Question: I don't understand how to count primitive operations in an algorithm.

The line crossed-in is " 2 for the write, 4 reads, 3 operators "
I mean, the slide here tries to explain it but I still don't get how he gets 9n at the end of it. Is it possible if you can explain this to me in an idiot proof way please?
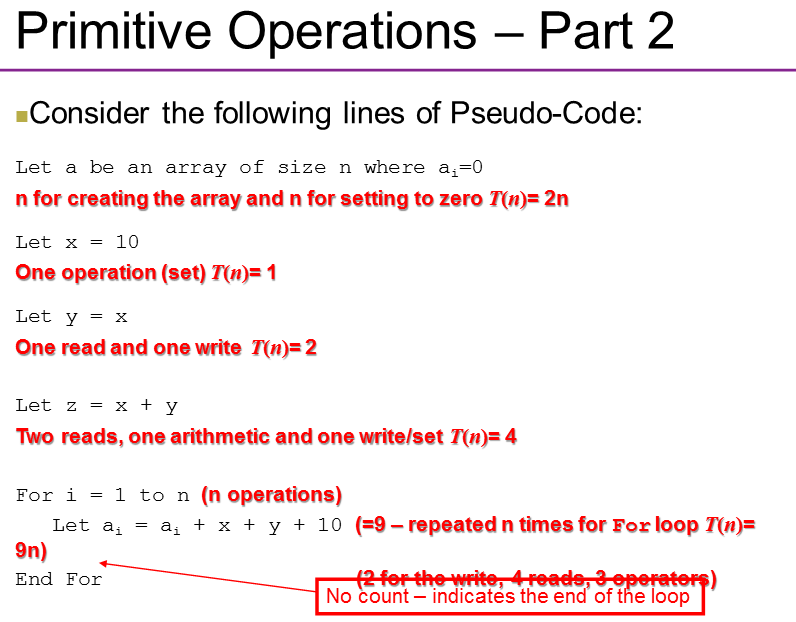
Answer: 9 is explained as 4 reads ('i', 'a[i]', 'x', 'y'), 3 operators ('+', '+' and '+')... but 2 writes don't make any sense.
If I were to count at this granularity level, it would be five reads ('i' twice - once to find 'a[i]' in left side to write, once to find 'a[i]' on the right side to read) and one write (the just mentioned 'a[i]'). I'd also add two indexing operations (which are basically glorified addition operations) for the two '[i]'.
Then there is the loop, which is basically 'i = 1; while(i <= n) .... i = i + 1; end while', so that's one assignment before loop, one comparison and one read at the top of the loop and one assignment, one read and one addition at the end of the loop (possibly an additional one each to load the constant, but the original slide ignored them, which is a valid choice, I suppose).
And "n for creating the array"... I don't believe that's how it works. Nulling an array does correspond to the array length; but just allocating it does not actually access the allocated memory. That a single-byte array will be much faster to null (or initialise) than a million-byte one is a fact, but the former is allocated just as fast as the latter, as long as there is available memory to do so (and as long as no janitorial duties need to be performed to do so). '2*n' sounds like nonsense here.
However, none of that is actually ever useful. If you are measuring algorithm complexity, you never do it in this way - one operation is of the same complexity as seven, or a million. The thing that matters is how the number of operations grows when some external parameter (normally, size of data, usually symbolized by 'n') changes. This snippet is of complexity 'O(n)', because the complexity grows at the same speed as the 'n' grows. If you have two loops nested, it is noted as 'O(n^2)', meaning that the rate the complexity scales is quadratic: the algorithm runs four times as long or takes four times the memory if the data just doubles. Whether the contents of the loop take one operation or million, or they take a millisecond or an hour, has no impact on algorithmic complexity. The important thing in the slide for calculating the time complexity is the loop.
Well, kind of. Depending on what the data being manipulated is, the insides could have impact on algorithmic complexity of the whole. For example, multiplication is not actually a single operation; it has a non-'n' complexity of its own. But it is usually trivial and ignorable, because we normally operate on fixed-precision numbers; which makes multiplication a predictable and fixed complexity. If you can have numbers of arbitrary precision, a pair of two-digit numbers take much less to multiply than a pair of 1000-digit numbers, and if you have these then you need to take it into account. And obviously, if you call a function inside your loop that has a loop in it, it definitely has an impact on the complexity.
Another problem here is that the definition of a primitive operation is arbitrary. I already hinted at it before: loading a constant might be counted as a primitive operation, but here it isn't. If it is, 'x = 1' would also be two operations, not one as the slide shows. Indeed, in 8086 assembly, you have to write 'mov ax, 1; mov offset x, ax' (load a '1' into a register, store a register to memory) (I might have messed up the syntax, it's been a while). However, 'x = x + 1', when optimised, is only one instruction in many microprocessors.
But if you're trying to optimise some time-critical piece of code in Assembly or microinstructions, you can't just bunch all the operations together. Each operation takes a specific length, and typically multiplication will take more than addition. Each cycle counts. Luckily, most of us never need to work at this low a level.
TL;DR: No-one counts operations in pseudo-code.